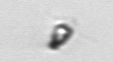
Label: Pyramimonas